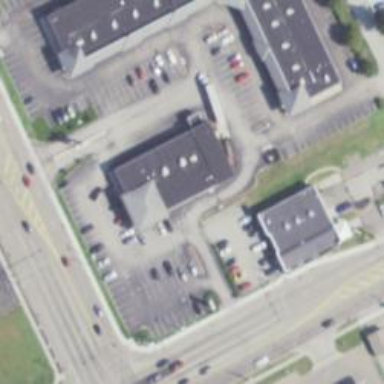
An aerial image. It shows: Pharmacy providing healthcare services.